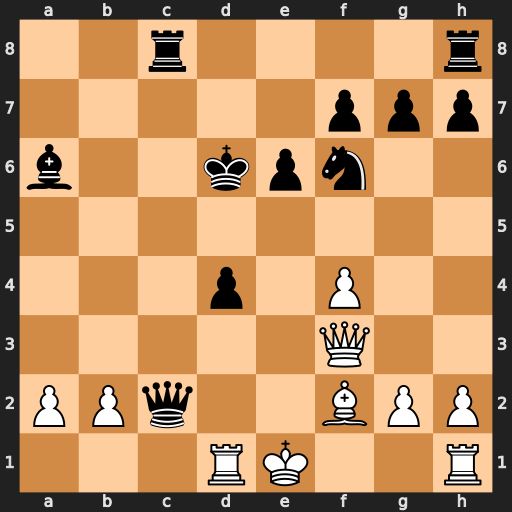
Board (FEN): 2r4r/5ppp/b2kpn2/8/3p1P2/5Q2/PPq2BPP/3RK2R
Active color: w
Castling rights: K
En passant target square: -
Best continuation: Qa3+ Kc7 Qxa6